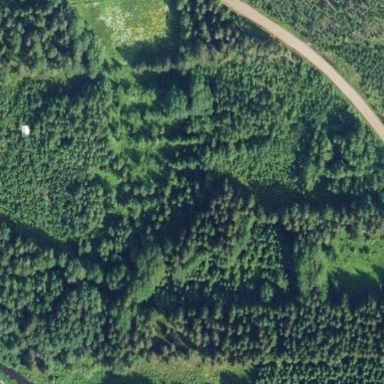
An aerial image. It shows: Serene woodland landscape.